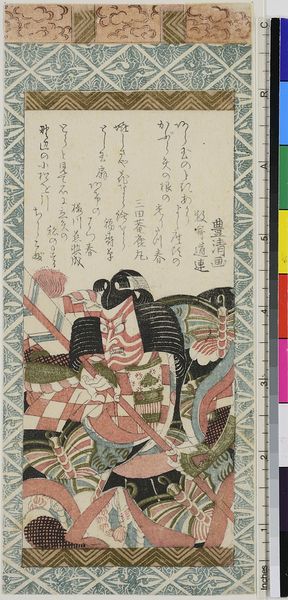
Künstler: Utagawa Toyokiyo
Standort: Hamburg
Institution: Museum für Kunst und Gewerbe Hamburg
Schlagwörter: bunt, holzschnitt, schrift, ornamente, schriftzeichen, form, druckgraphik, druckgrafik, grafisch, buchstaben, china, museum, zeit, schauspieler, farbholzschnitt, schauspielerin, buchmalerei, alphabet, kabuki, edo, reproduktionen, druckerzeugnisse, blindprägedruck, blinddruck